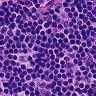
Metastatic tissue present: no